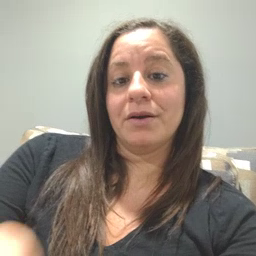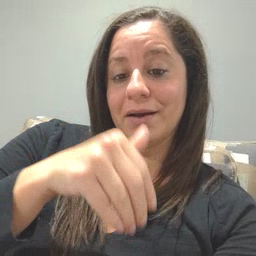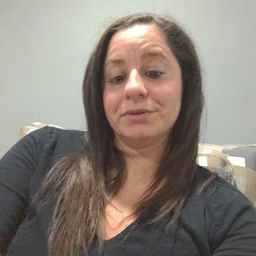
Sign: night